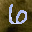
Label: 6